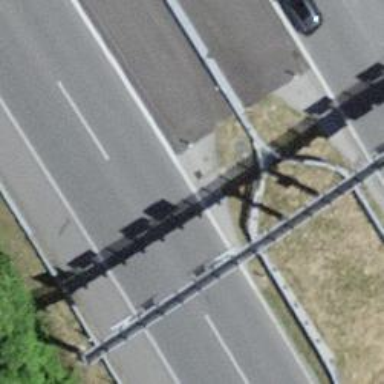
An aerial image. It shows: Bollard barrier.